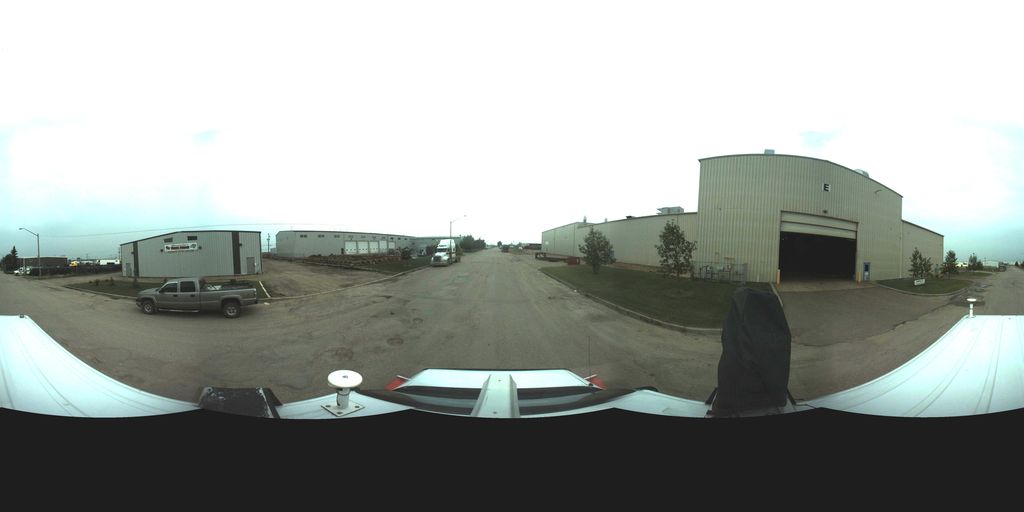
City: saskatoon